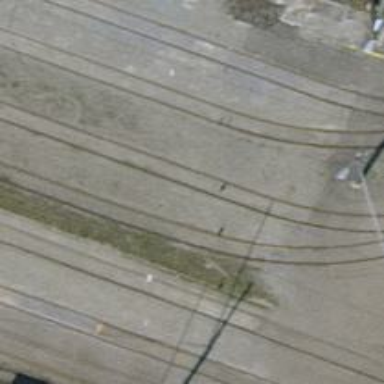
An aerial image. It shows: Tram railway with one track in service yard. The railway is electrified with contact line.